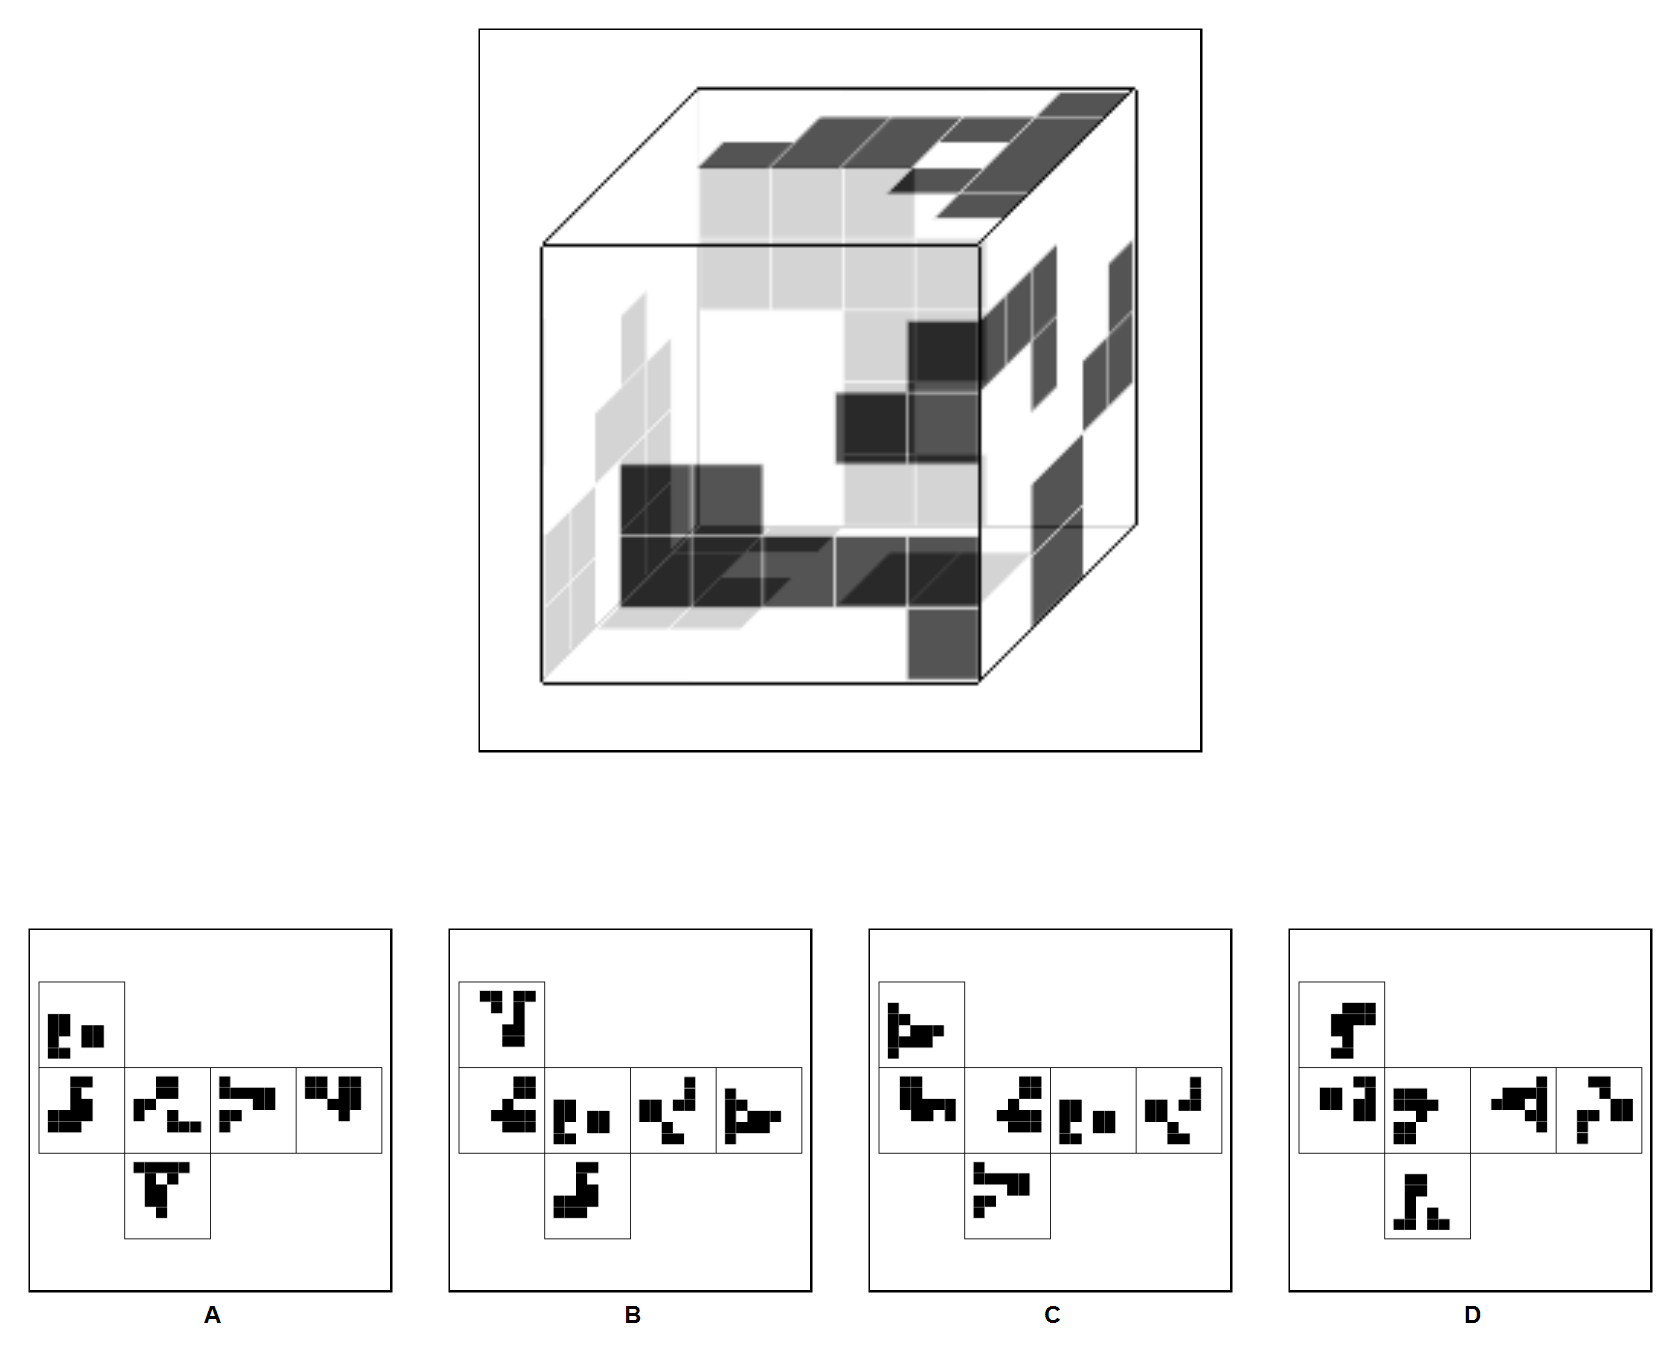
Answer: C